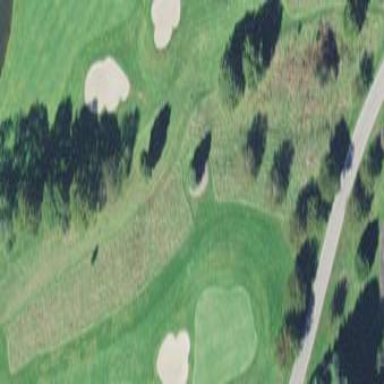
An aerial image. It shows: Rough area on grassy golf course.